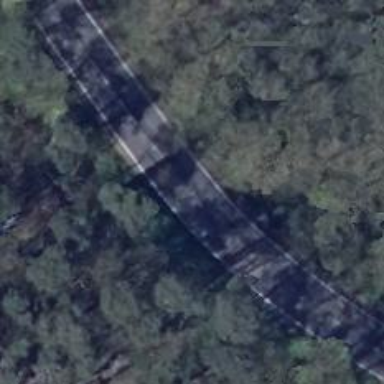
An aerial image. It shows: Unclassified road.